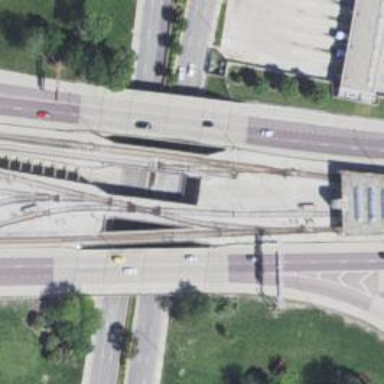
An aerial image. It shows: Bridge for electrified rail.